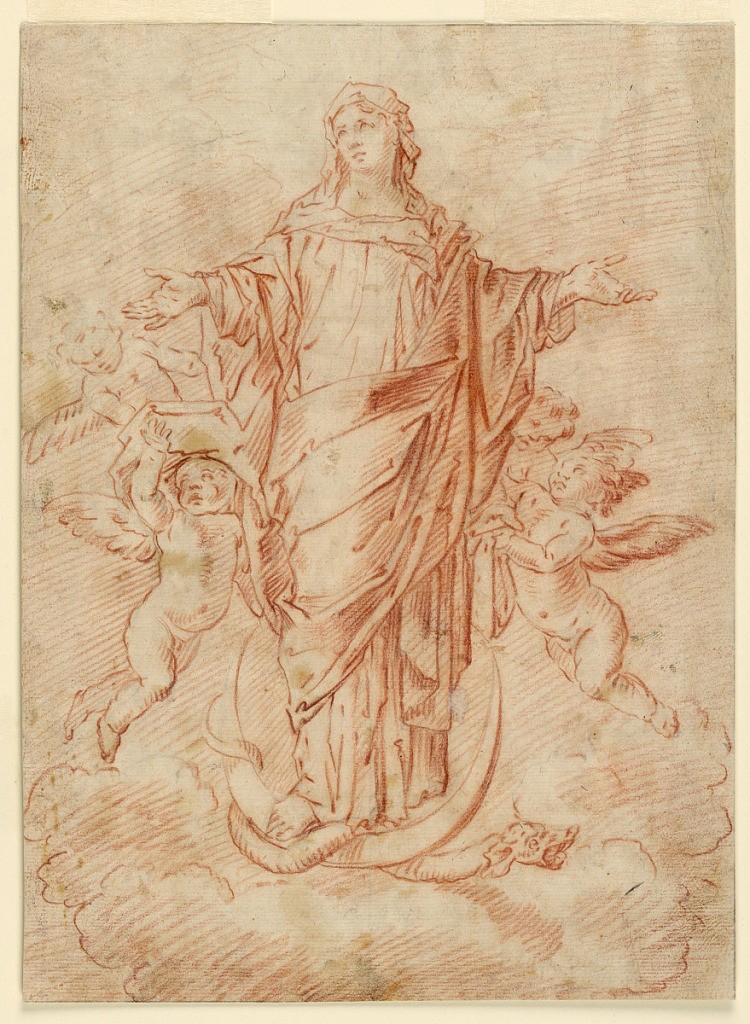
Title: Assumption of Mary
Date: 1670–1700
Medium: Red chalk, graphite on laid paper
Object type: Drawing
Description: Mary is shown with outspread arms standing on a lunar crescent with a serpent wound around it. Four winged putti surround her and while holding on to her coat they carry her up into heaven.